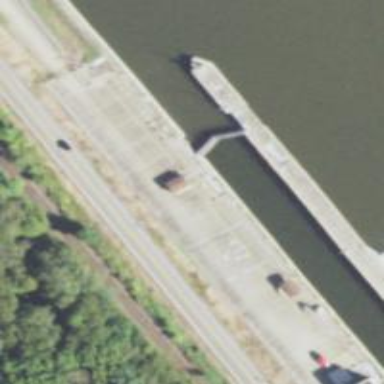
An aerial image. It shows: Lock gate along waterway.